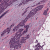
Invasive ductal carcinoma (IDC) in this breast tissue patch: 1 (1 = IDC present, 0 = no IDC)